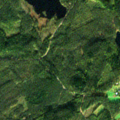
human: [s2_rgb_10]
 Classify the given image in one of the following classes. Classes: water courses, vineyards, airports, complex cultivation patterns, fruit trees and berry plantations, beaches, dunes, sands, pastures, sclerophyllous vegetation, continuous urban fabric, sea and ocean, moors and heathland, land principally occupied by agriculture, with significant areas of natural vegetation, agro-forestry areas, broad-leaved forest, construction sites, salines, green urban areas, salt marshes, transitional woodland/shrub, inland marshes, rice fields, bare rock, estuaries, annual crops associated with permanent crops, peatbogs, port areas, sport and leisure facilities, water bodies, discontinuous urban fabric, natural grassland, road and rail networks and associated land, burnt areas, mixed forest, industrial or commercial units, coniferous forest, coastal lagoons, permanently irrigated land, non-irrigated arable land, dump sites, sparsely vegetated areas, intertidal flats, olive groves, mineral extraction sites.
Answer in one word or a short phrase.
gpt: coniferous forest, mixed forest